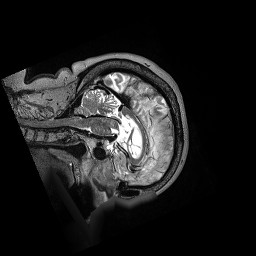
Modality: T2w
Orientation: sagittal
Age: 85
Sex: female